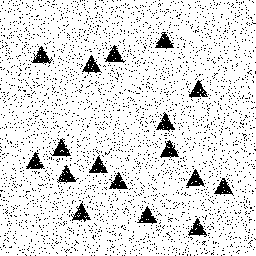
Squares: 0
Triangles: 17
Stars: 0
Total shapes: 17